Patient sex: M
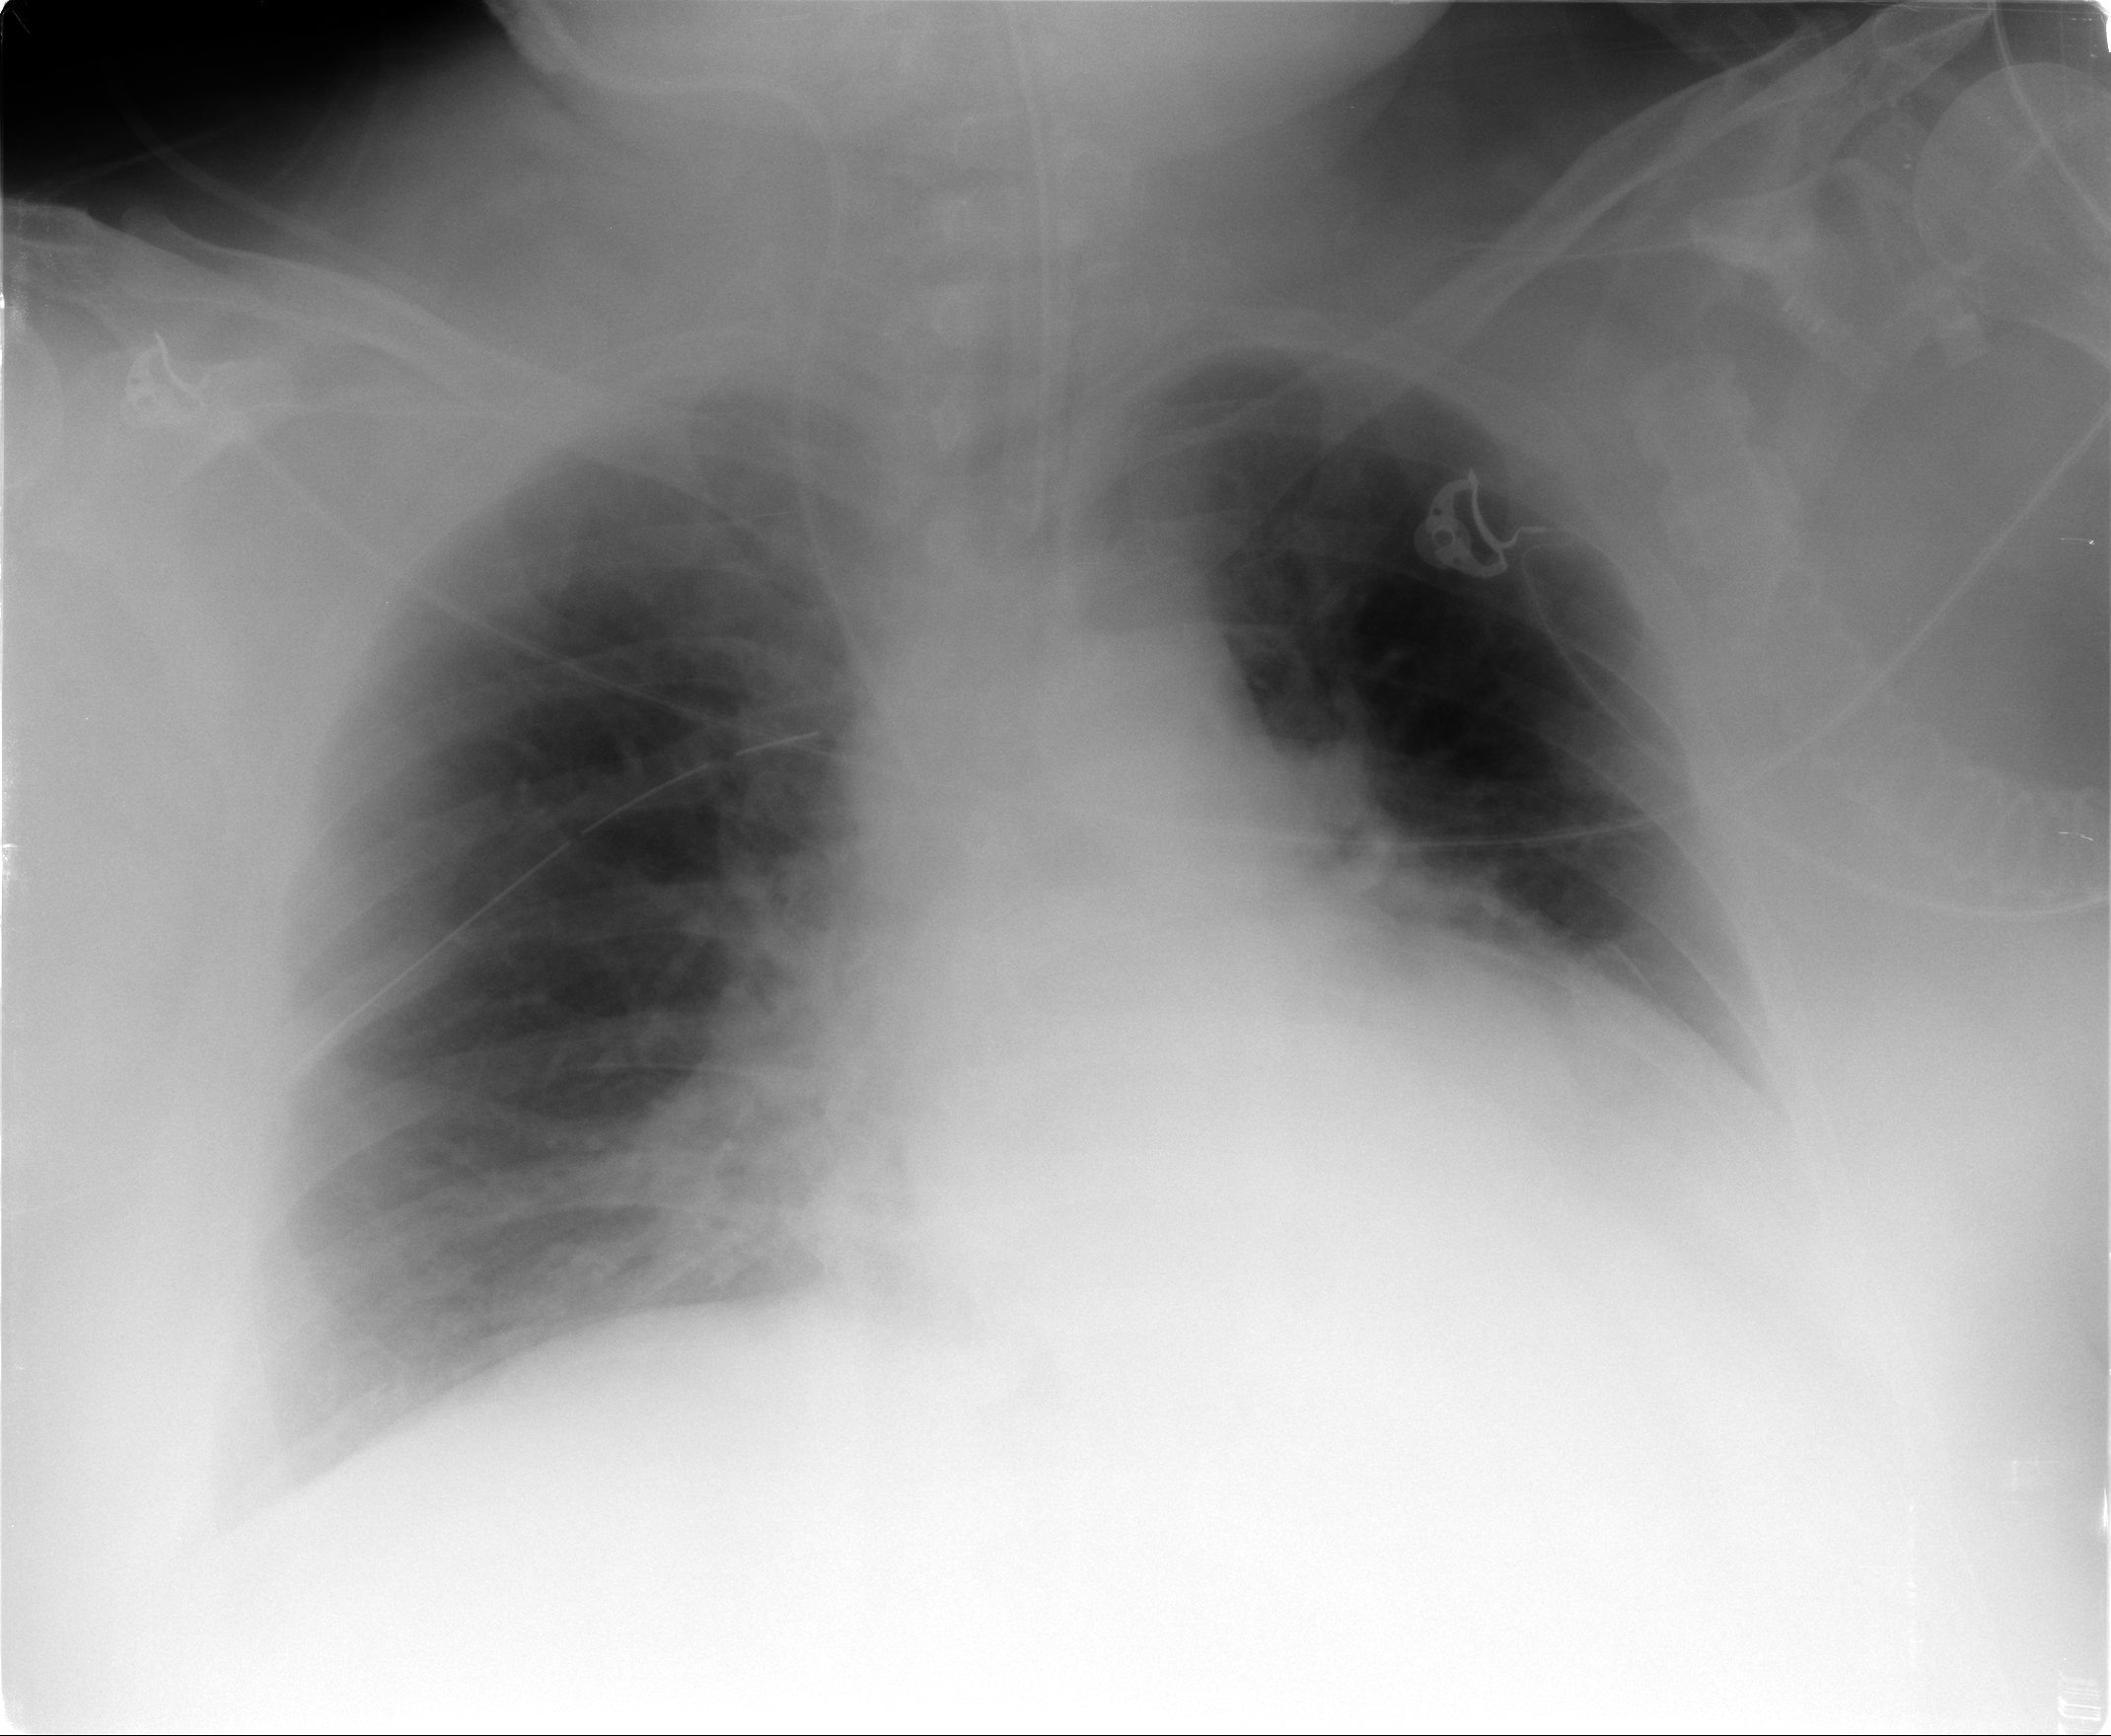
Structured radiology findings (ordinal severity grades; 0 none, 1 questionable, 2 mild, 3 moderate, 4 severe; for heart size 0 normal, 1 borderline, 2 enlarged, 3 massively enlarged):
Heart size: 3
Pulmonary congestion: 2
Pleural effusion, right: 0
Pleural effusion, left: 0
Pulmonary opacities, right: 0
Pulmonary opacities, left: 0
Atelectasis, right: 2
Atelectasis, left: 2